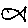
Label: fish